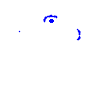
Particle: kaon